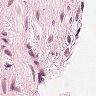
Metastatic tissue present: no